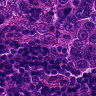
Metastatic tissue present: yes